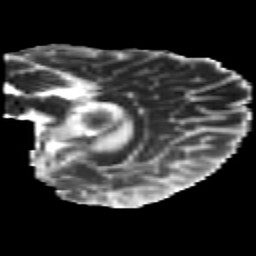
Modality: MD
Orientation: sagittal
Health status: healthy
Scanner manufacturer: philips
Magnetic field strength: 3 T
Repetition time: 6.964 s
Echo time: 0.092 s